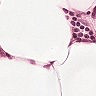
Metastatic tissue present: no